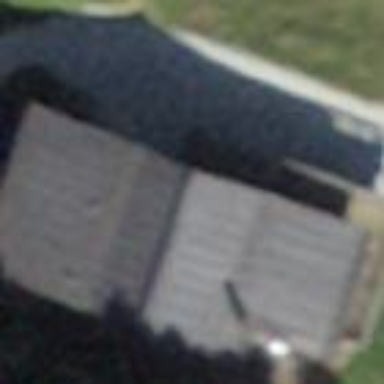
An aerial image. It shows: Simple house.